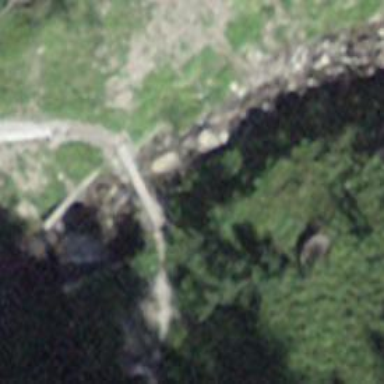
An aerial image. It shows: Path on bridge.